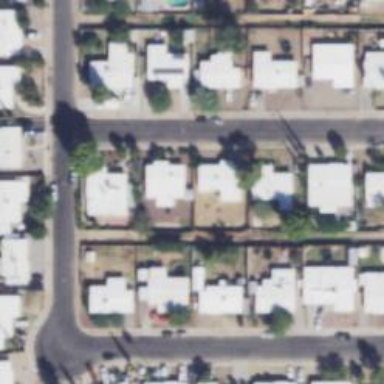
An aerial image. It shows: Alley classified as service road.